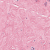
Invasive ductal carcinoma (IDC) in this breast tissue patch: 0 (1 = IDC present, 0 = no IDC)